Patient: sex F, age 56
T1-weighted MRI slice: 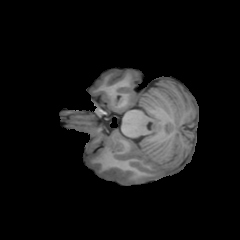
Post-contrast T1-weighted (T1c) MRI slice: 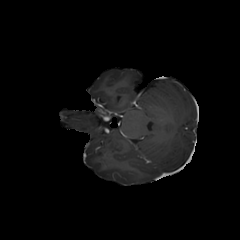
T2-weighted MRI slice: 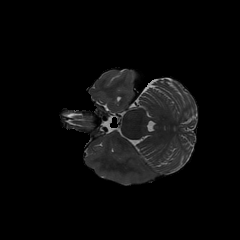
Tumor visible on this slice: no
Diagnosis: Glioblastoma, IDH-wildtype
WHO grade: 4